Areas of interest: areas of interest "Cinema"
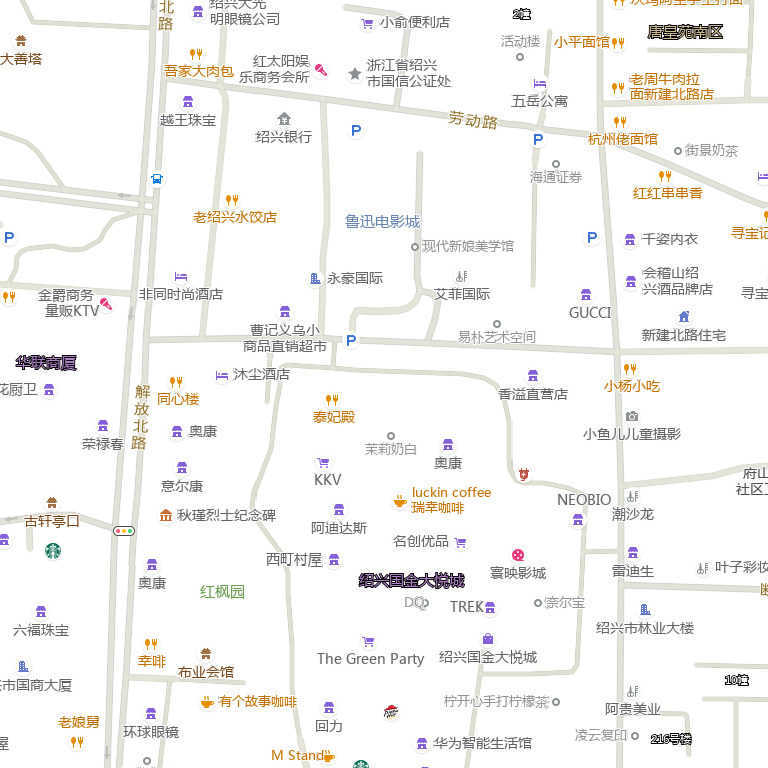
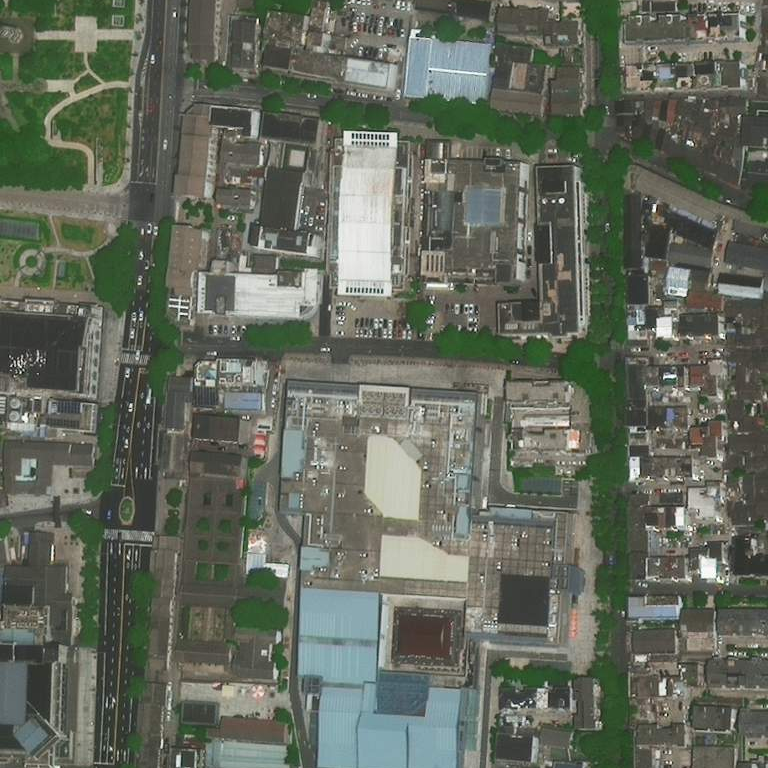